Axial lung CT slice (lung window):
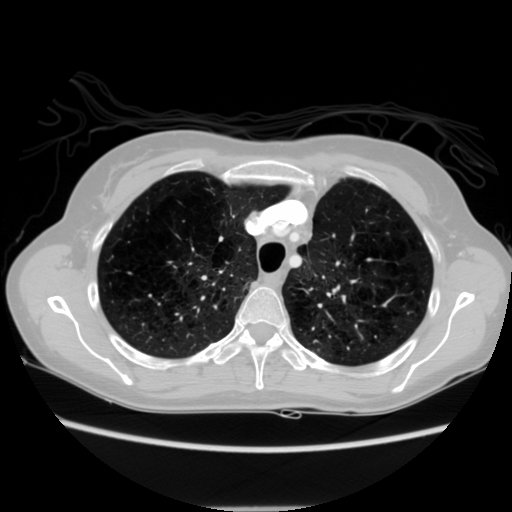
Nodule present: no